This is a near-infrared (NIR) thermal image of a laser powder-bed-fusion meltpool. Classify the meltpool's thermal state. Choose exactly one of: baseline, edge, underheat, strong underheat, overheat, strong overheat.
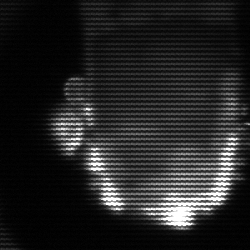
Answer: baseline